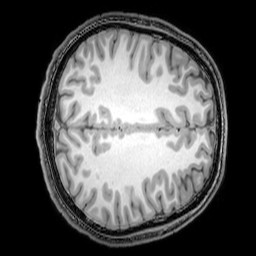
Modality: T1w
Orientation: axial
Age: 24
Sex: male
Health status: healthy
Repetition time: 0.081 s
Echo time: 0.037 s